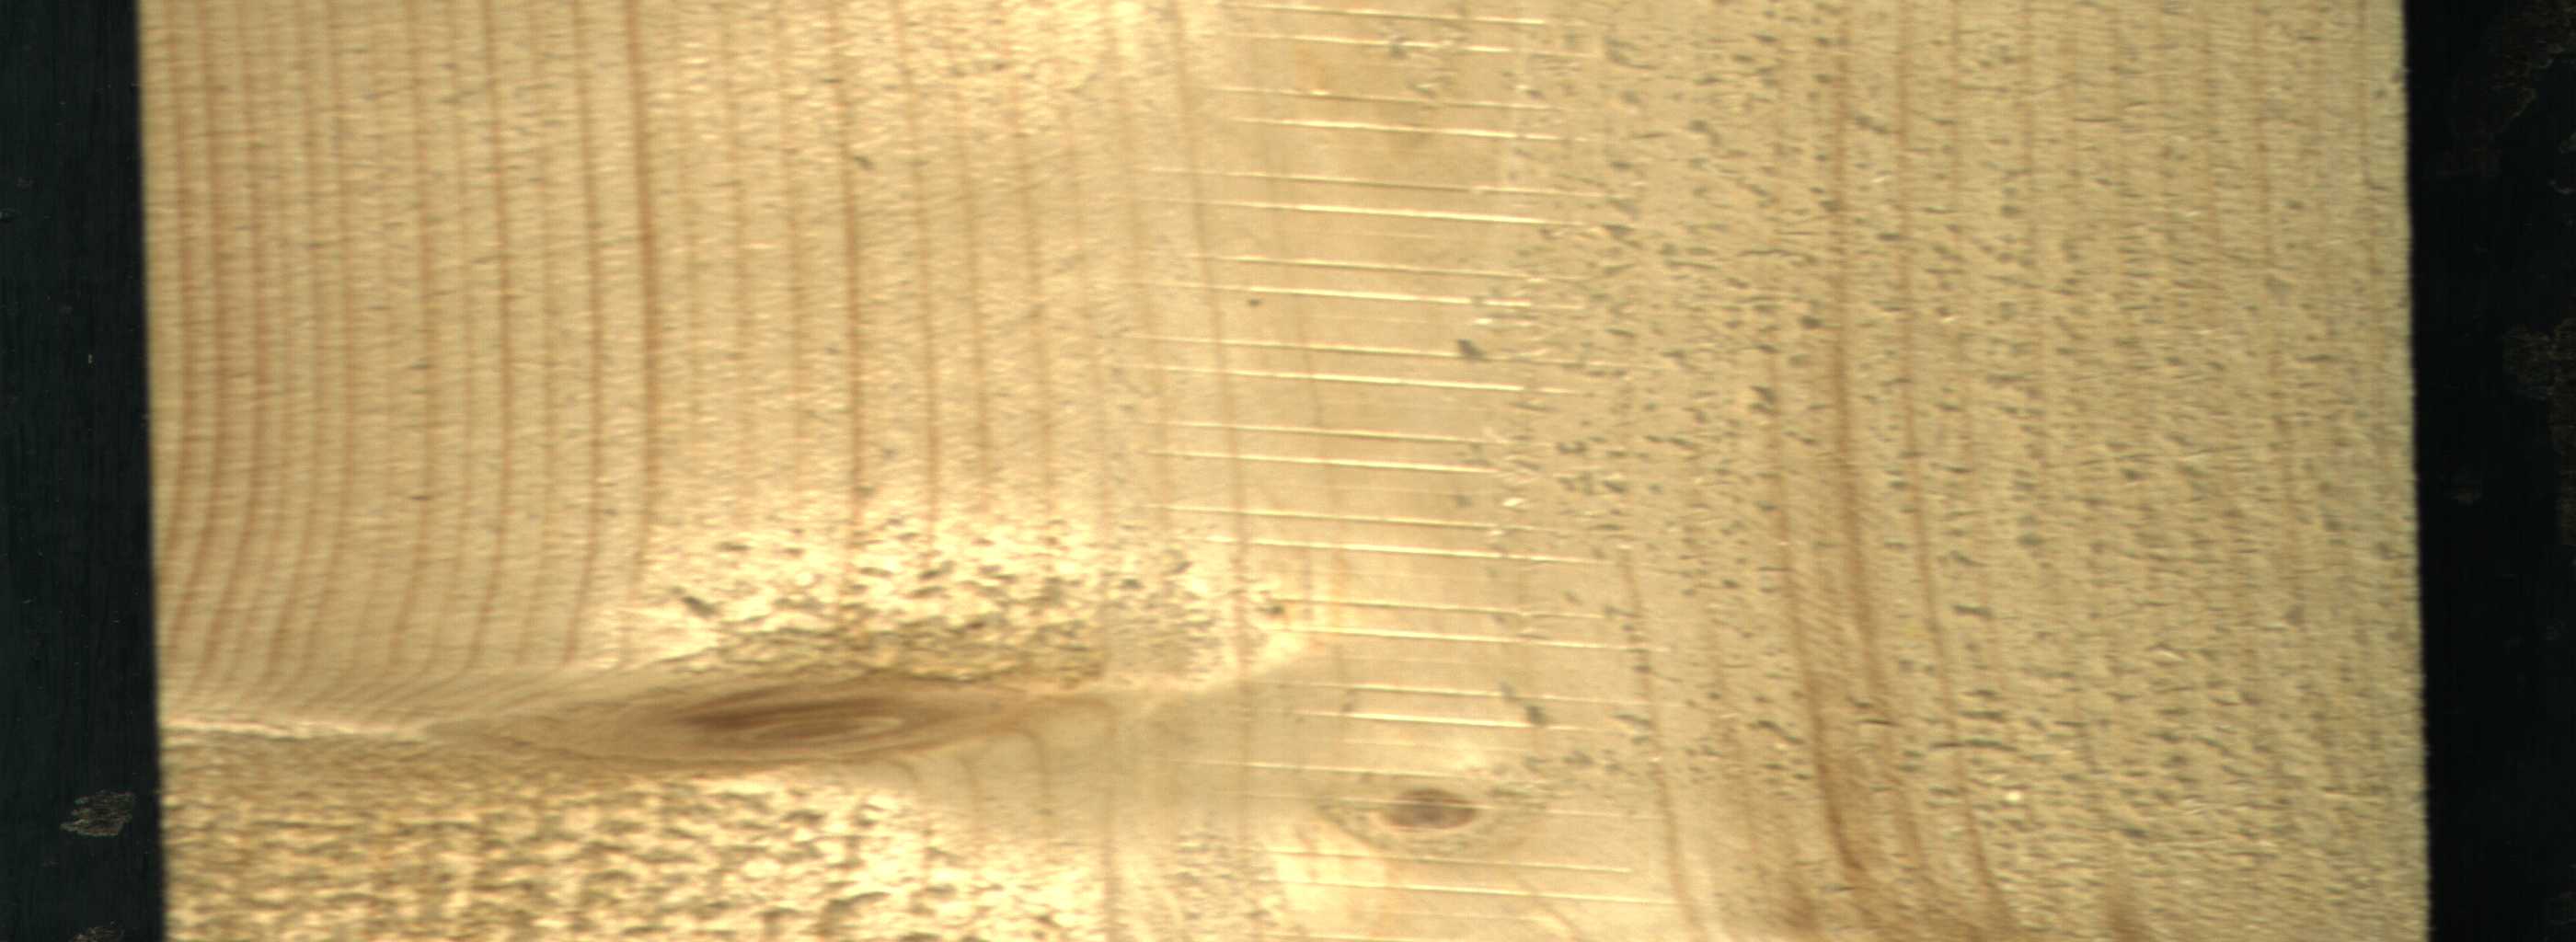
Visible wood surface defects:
Live_Knot
Live_Knot